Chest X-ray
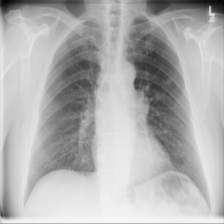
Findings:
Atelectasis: negative
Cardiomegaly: negative
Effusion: negative
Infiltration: negative
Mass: negative
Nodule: negative
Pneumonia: negative
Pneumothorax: negative
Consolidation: negative
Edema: negative
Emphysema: negative
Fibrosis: negative
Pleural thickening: negative
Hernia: negative